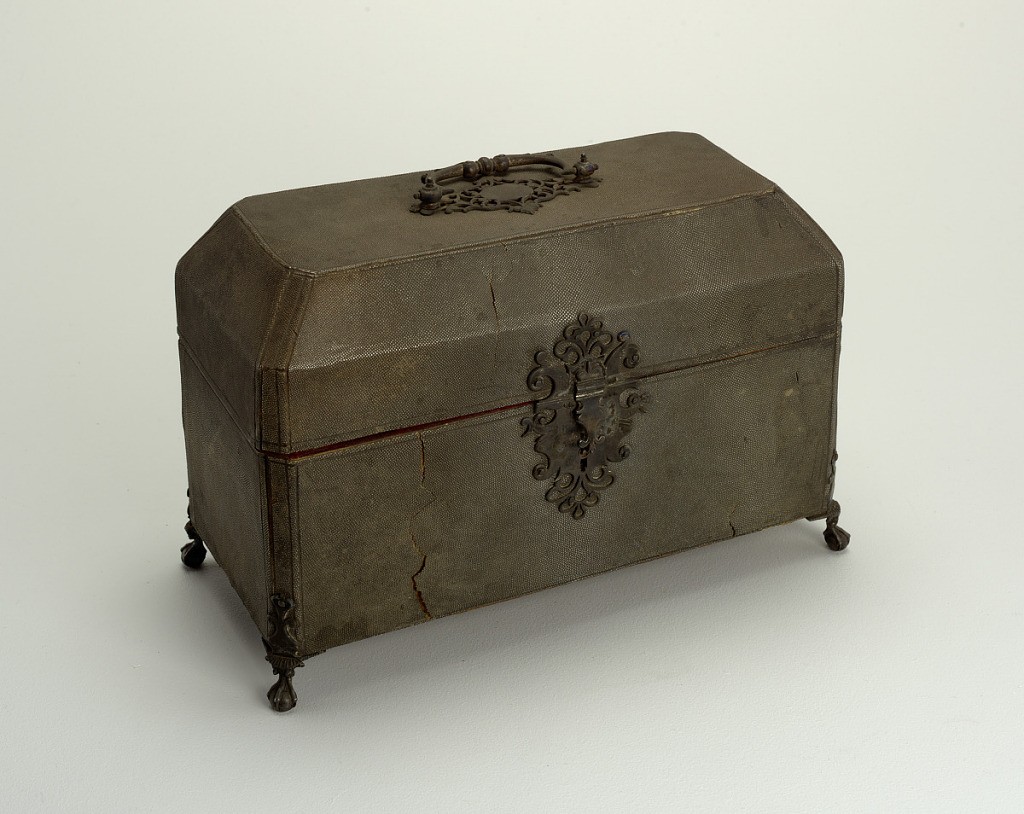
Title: Tea caddy and case
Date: ca. 1730–40
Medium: shagreen
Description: Transcribed from notecard found in the tea caddy (note placed in object file):

"George II Shagreen Tea Caddy Case with silver mounts, handle, feet escutcheon, etc. - all lined, 3 compartments with red velvet.  We bought it empty years ago without the caddies.  Should be put in museum for "Silversmiths' work."  Pres. S. C. Hewitt."